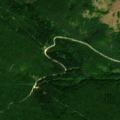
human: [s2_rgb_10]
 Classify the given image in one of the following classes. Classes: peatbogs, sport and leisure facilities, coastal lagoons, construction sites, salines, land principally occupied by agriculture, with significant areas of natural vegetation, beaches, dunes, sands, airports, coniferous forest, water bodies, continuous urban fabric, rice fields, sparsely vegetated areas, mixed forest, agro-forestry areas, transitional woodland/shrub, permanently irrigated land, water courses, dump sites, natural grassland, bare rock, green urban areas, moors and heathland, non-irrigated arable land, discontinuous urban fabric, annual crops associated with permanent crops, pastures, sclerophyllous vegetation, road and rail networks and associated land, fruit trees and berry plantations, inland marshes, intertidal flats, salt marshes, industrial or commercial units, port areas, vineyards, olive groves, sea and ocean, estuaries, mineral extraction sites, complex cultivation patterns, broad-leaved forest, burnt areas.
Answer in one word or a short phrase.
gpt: broad-leaved forest, mixed forest, transitional woodland/shrub